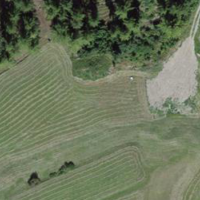
EUNIS habitat code: 24
Species observed at this site:
Centaurea cyanus
Erigeron canadensis